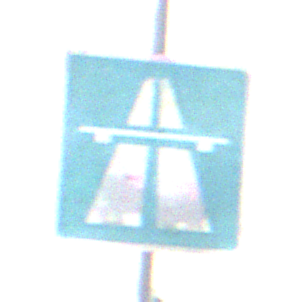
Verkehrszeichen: Autobahn
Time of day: Night
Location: Outdoor (Nature)
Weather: Overcast
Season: NotSpecified
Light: Artificial